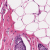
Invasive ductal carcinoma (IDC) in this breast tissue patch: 0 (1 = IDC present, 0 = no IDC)